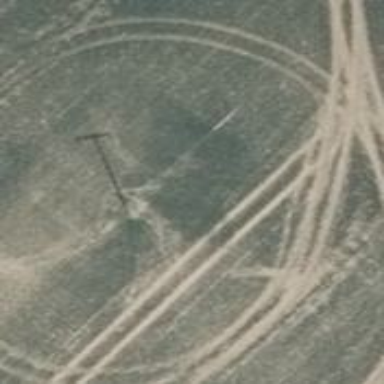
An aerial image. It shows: Power pole.